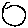
Label: circle